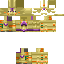
A female skeleton skin with pale skin, wearing blonde helmet dressed in a gold robe top and brown pants, featuring a closed mouth.